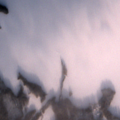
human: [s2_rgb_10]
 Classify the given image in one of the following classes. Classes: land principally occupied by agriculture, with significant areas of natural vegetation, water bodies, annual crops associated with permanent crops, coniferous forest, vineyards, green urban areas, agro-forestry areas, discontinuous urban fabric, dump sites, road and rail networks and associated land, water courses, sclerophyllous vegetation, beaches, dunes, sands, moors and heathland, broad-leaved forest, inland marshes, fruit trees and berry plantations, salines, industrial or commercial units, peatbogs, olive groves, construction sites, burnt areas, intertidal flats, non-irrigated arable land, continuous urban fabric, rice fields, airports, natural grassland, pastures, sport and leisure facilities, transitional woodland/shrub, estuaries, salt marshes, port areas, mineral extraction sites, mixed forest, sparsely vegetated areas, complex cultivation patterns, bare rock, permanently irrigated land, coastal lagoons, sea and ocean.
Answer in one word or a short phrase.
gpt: coniferous forest, water bodies